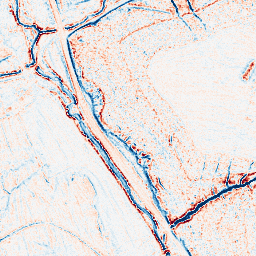
Category: edge_preserving
Decomposition family: anisotropic_diffusion
Decomposition parameters: iterations: 10
kappa: 100
gamma: 0.1
Upsampling method: sinc_hamming
Upsampling parameters: scale: 4
kernel_size: 8
Upsampling scale: 4